Question: How can I style/customize spinner like shown below using xml?
I can make white background with border, but i can't set icon on the left and arrow on the right.

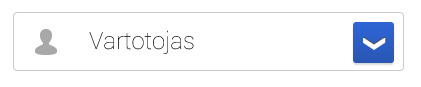
Answer: If your problem is with a layout that sets the icon to the left and arrow to the right, the following should work.
'''
<RelativeLayout
android:layout_width="fill_parent"
android:layout_height="wrap_content" />
<ImageView
android:id="@+id/icon"
android:layout_width="wrap_content"
android:layout_height="wrap_content"
android:layout_alignParentLeft="true" />
<TextView
android:id="@+id/name"
android:layout_width="wrap_content"
android:layout_height="wrap_content"
android:layout_toRightOf="@id/icon" />
<ImageView
android:id="@+id/arrow"
android:layout_width="wrap_content"
android:layout_height="wrap_content"
android:layout_alignParentRight="true" />
</RelativeLayout>
'''
I'm at work, so I can't test this out, but I think it should work.